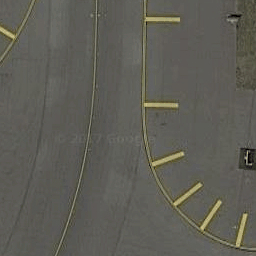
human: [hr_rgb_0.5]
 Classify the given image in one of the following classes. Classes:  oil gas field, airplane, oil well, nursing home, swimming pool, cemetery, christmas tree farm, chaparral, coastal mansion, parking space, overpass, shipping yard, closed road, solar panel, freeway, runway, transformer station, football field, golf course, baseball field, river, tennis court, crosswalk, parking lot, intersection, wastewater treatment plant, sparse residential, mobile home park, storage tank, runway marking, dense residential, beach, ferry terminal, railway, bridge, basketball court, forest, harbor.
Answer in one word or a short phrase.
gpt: runway marking